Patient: sex F, age 56
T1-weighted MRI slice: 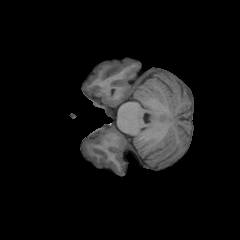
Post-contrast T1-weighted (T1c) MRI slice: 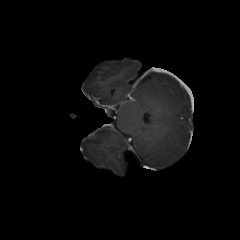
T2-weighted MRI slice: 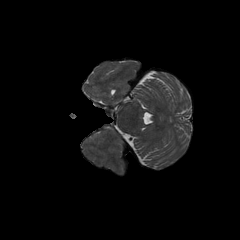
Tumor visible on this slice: no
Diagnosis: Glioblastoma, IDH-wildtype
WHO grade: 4